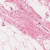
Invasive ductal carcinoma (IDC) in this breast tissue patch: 0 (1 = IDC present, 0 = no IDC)